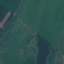
Land use / land cover: Pasture